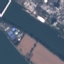
Land use / land cover class: River